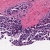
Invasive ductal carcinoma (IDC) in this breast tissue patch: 0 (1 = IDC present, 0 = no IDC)